Question: I have website and i cannot make it responsive only header and footer are responsive I want to make img in tr make responsive without bootstrap. I have tried everyting,please help I am newbie in frontend
'''
tr.j {
background: url('http://i.imgur.com/fN4yIQL.png') no-repeat; position: relative; background-color: #fff;
width: 100%;
border-top: 1px solid #ddd;
border-bottom: 1px solid #ddd;
}
<tr class="j" >
<td colspan="2" valign="top" style="background: url('') no-repeat 50% 15%; background-size: 100px; padding-right: 10px; padding-top: 20px;width: 100%">
<div class= "apps" >
<a href="http://icome.su/apps/ios"><img src="http://i.imgur.com/67E0pWQ.png" alt=""
style="max-width:100%;height:auto;"></a>
<a href="http://icome.su/apps/android"><img src="http://i.imgur.com/nBRwQKL.png" alt=""></a>
</div>
<a href="http://icome.su" ><h4 id ="my2">Skachaite prezentatsiiu vashikh biznes-vozmozhnostei</h4></a>
<a href="http://icome.su"><h4 id ="my3">Zaregistriruites' na saite iCome</h4></a>
</td>
</tr>
'''

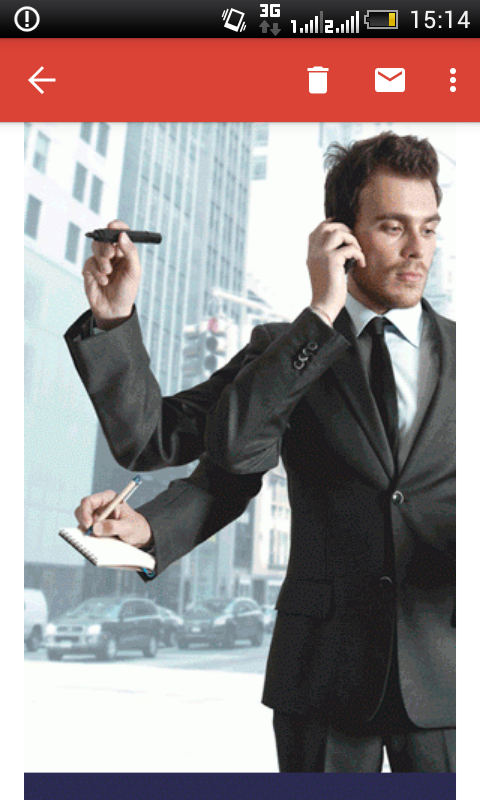
Answer: Your error is naive: '@media'.
Since they have the same <URL>, the latter wins.
Just copy your '@media' rules at the end of your CSS file (or '<style>' block), and they will work.
### Running demo